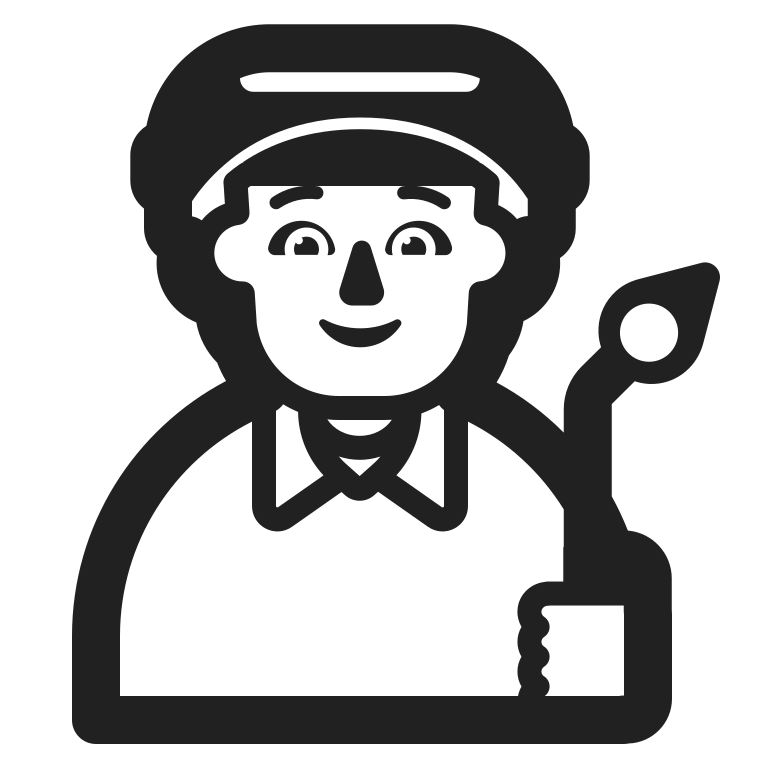
factory worker high contrast default